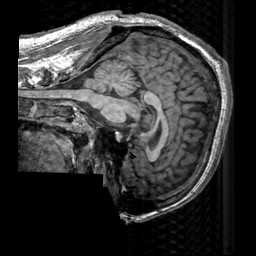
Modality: T1w
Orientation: sagittal
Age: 45
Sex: male
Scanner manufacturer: siemens
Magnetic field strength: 3 T
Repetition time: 2.3 s
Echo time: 0.00303 s